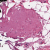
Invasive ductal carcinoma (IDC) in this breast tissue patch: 0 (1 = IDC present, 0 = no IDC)